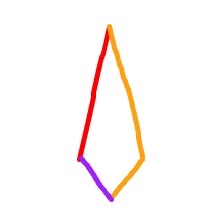
Shape: kite